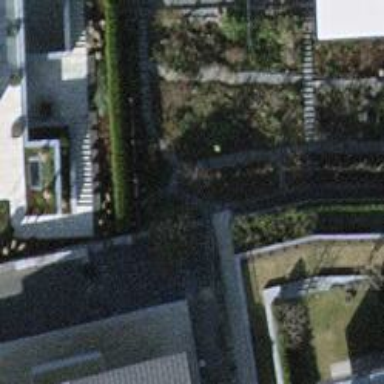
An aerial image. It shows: Hedge barrier.